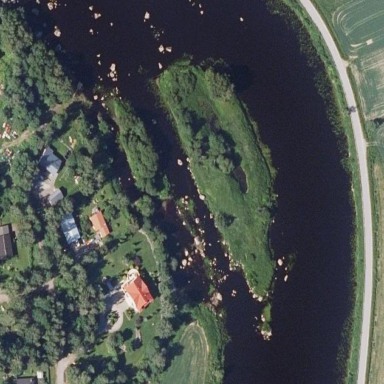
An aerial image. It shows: Islet surrounded by meadow.